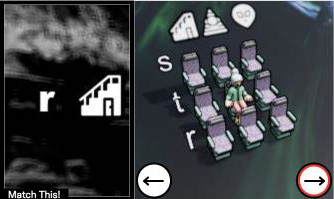
Task: seats
Answer: no